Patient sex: M
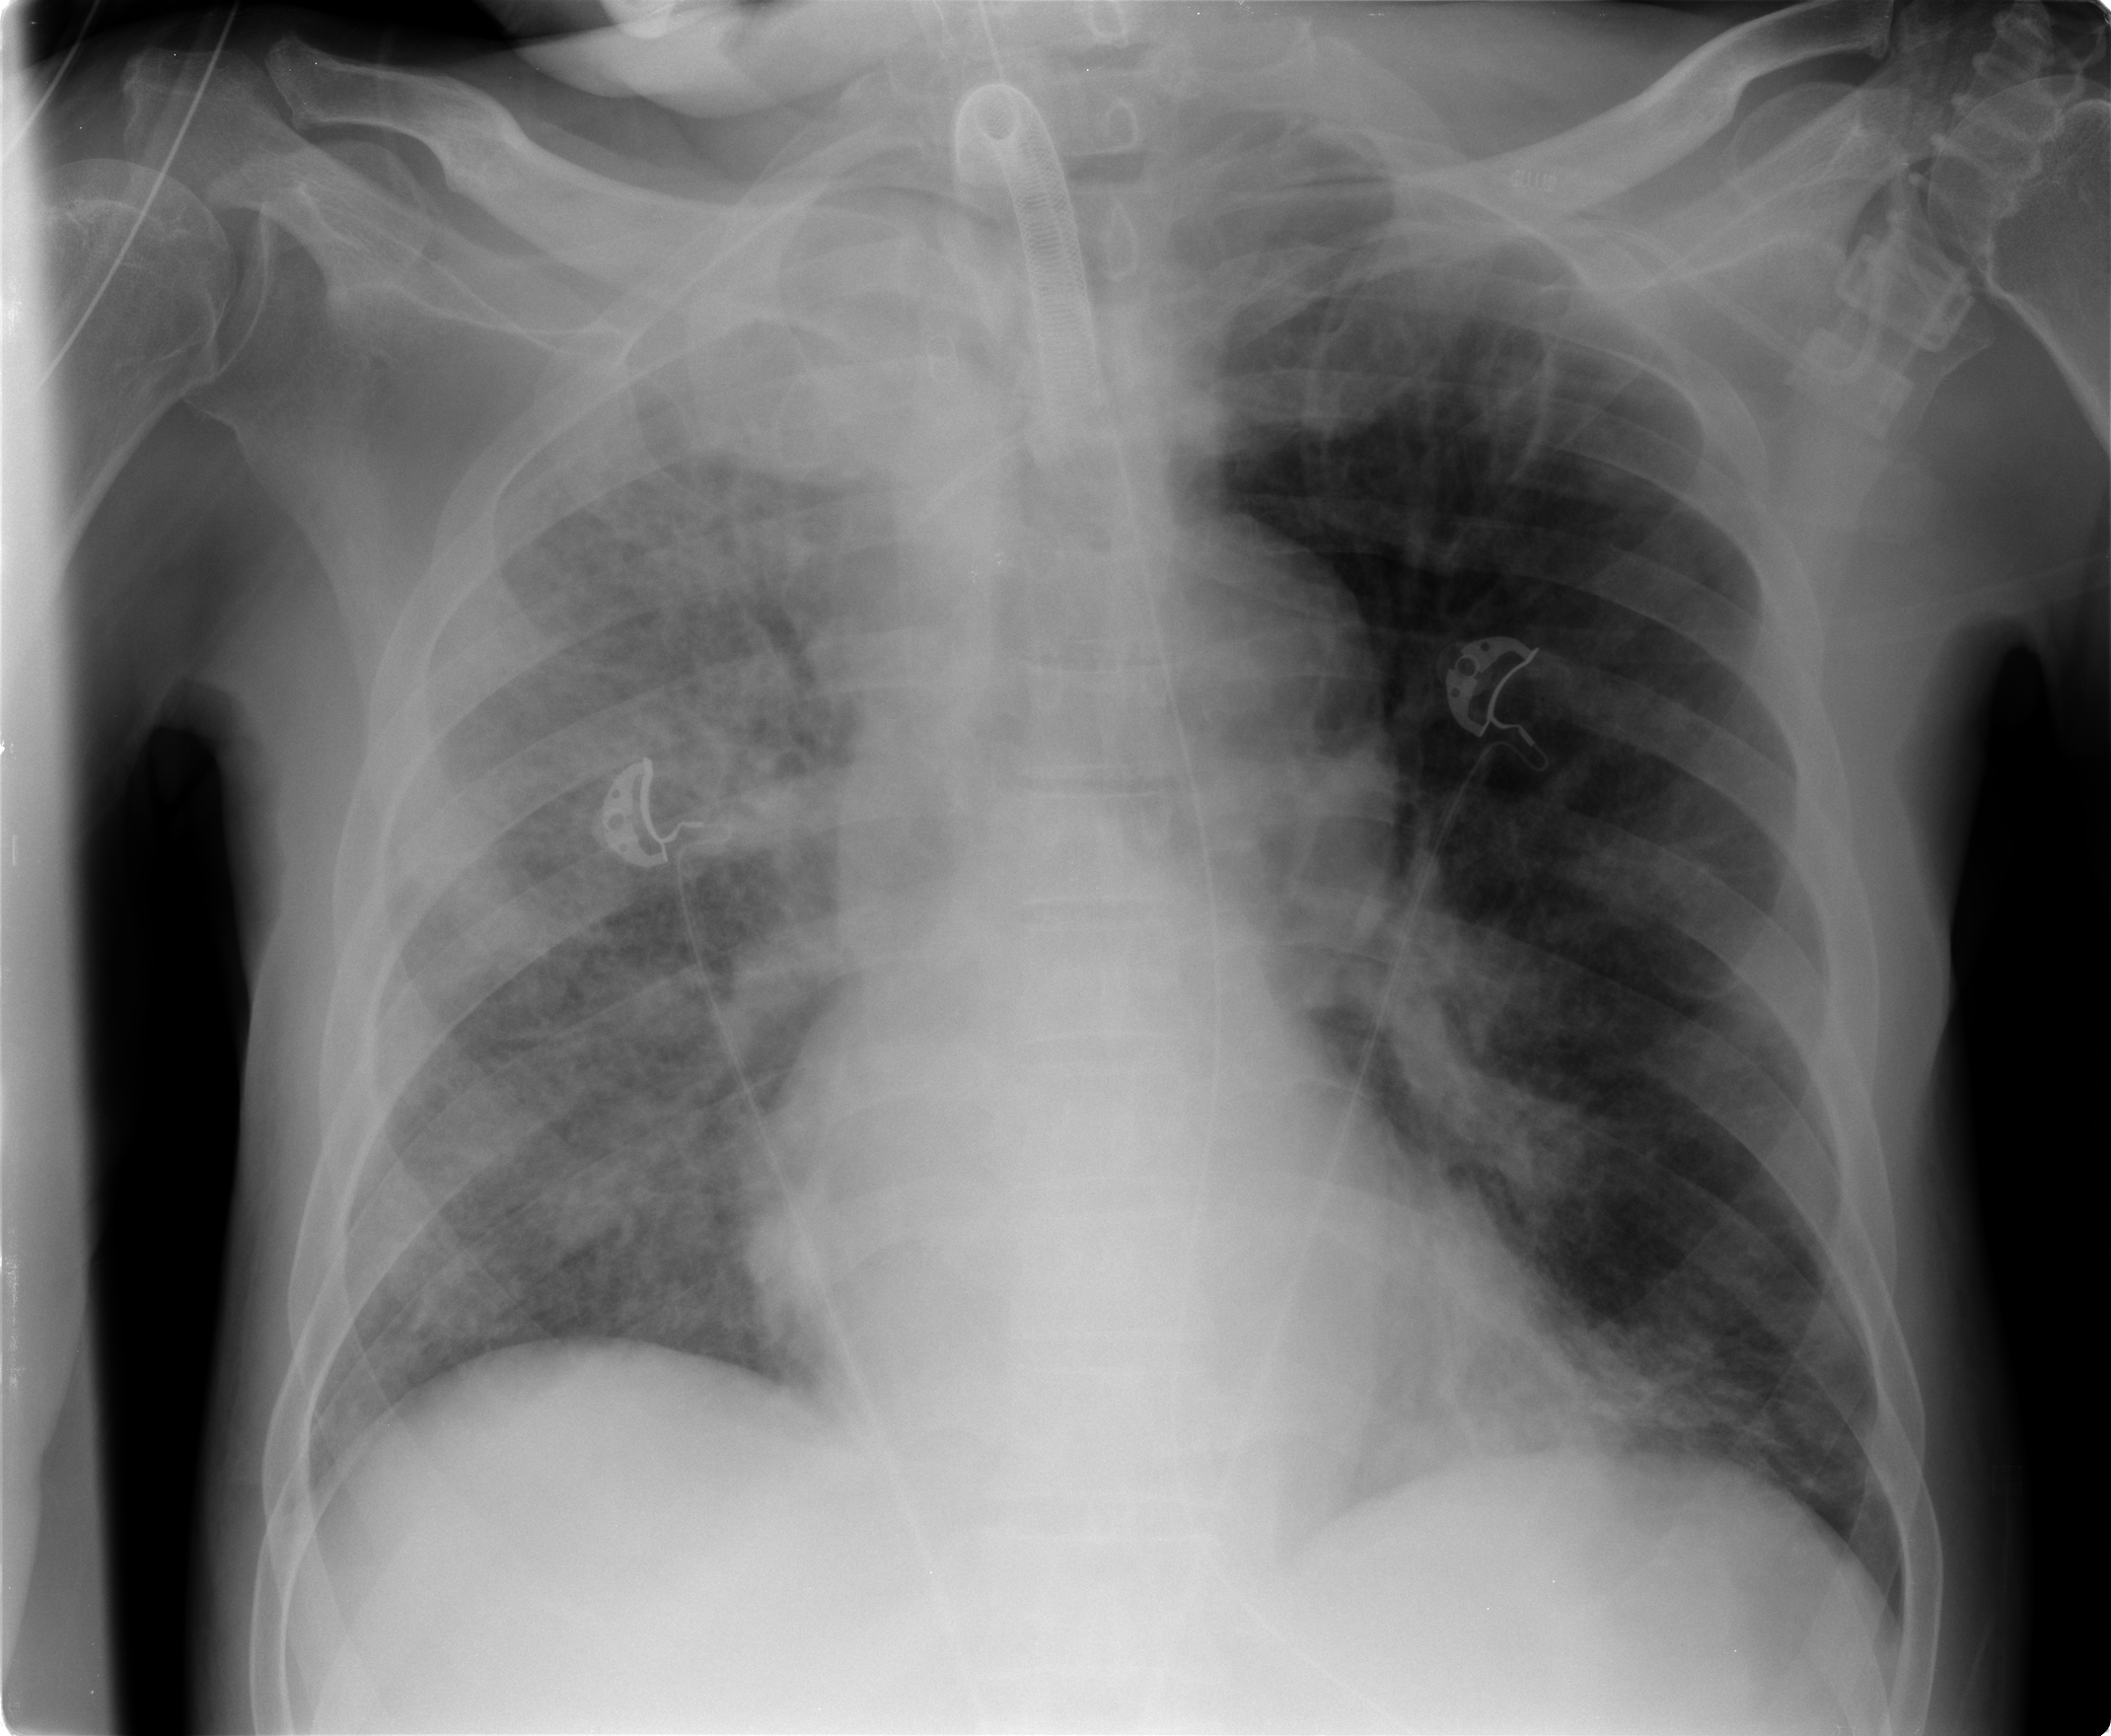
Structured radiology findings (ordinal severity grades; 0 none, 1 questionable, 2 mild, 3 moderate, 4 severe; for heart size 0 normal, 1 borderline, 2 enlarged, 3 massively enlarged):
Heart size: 0
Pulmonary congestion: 0
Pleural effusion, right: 2
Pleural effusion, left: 0
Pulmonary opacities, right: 4
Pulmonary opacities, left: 2
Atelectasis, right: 3
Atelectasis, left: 2